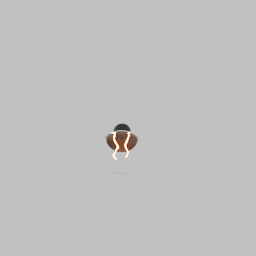
Label: lighting